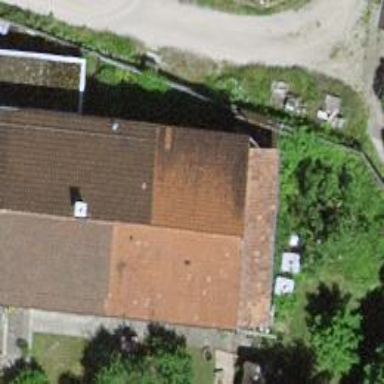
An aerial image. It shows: Farm building.